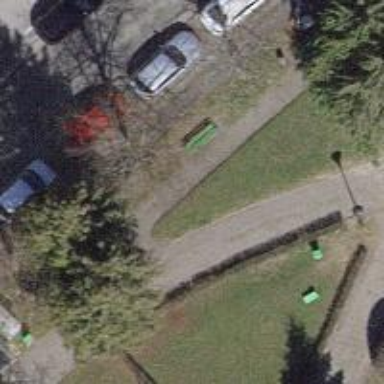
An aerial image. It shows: Bench for seating.